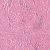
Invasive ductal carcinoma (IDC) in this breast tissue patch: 0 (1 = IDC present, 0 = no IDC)